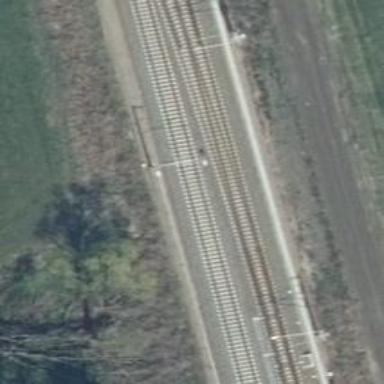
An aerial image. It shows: Railway with electrified contact lines.